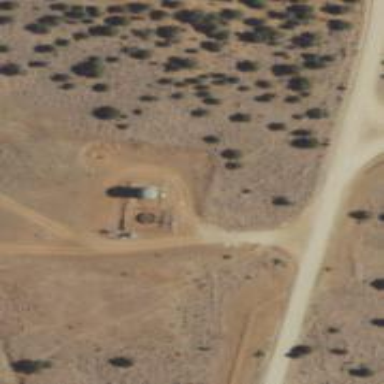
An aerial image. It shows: Storage tank with man-made structure.